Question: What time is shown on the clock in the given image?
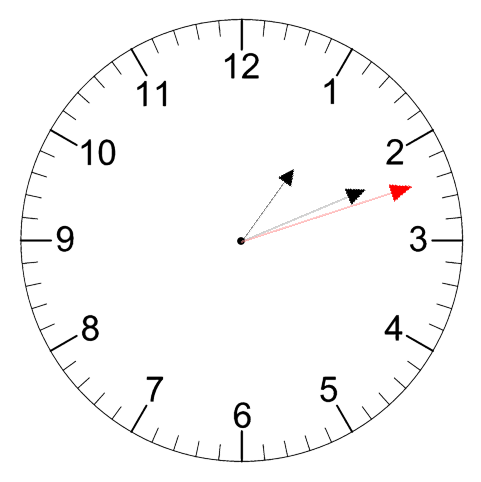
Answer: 01:11:12